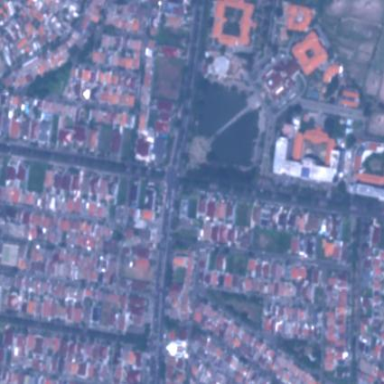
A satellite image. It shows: Residential area.